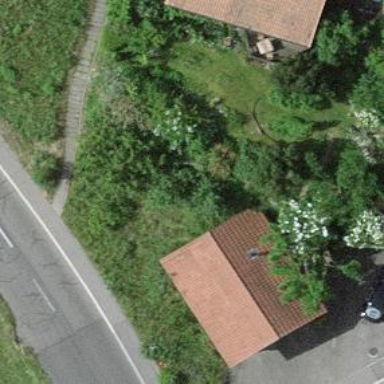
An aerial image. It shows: Garage building.